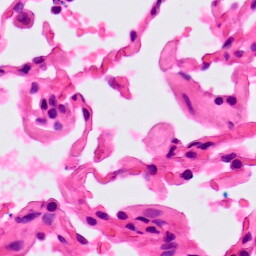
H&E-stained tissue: Lung